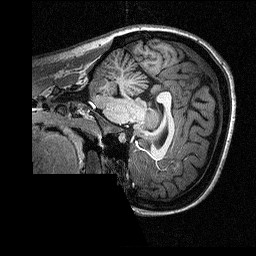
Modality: T1w
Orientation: sagittal